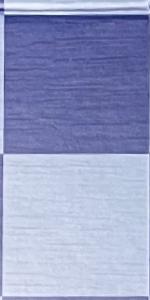
Label: Empty